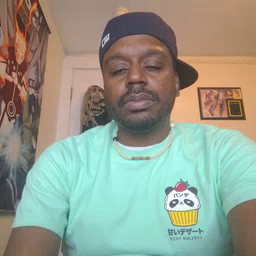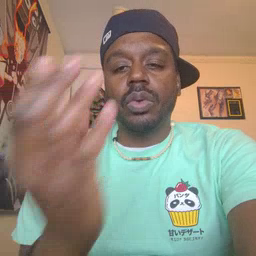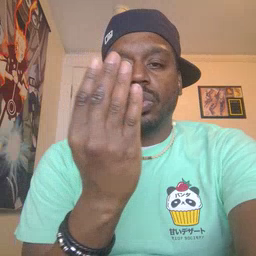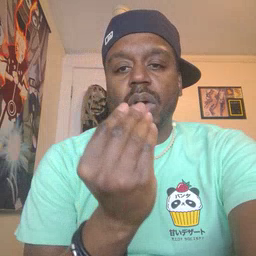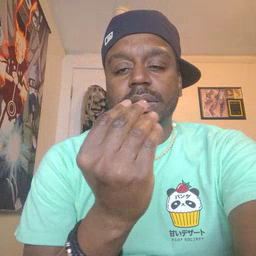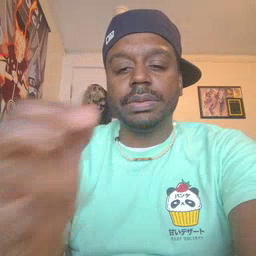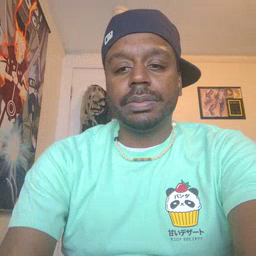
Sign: wet